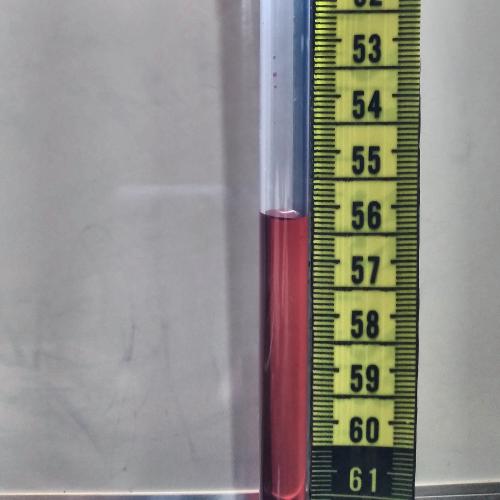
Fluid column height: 56.2 cm